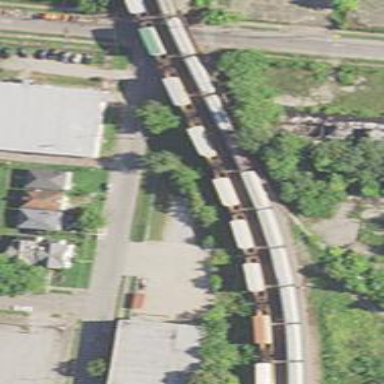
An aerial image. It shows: Railway siding with rails.